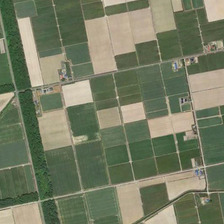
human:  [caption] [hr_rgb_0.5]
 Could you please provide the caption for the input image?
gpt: many pieces of farmlands are together .

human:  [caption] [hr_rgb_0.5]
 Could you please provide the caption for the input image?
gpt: many pieces of farmlands are together .

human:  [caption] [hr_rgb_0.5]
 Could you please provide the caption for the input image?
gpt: many pieces of farmlands are together .

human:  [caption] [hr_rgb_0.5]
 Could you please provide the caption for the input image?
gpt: many pieces of farmlands are together .

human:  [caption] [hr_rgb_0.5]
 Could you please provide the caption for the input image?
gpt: many pieces of farmlands are together .